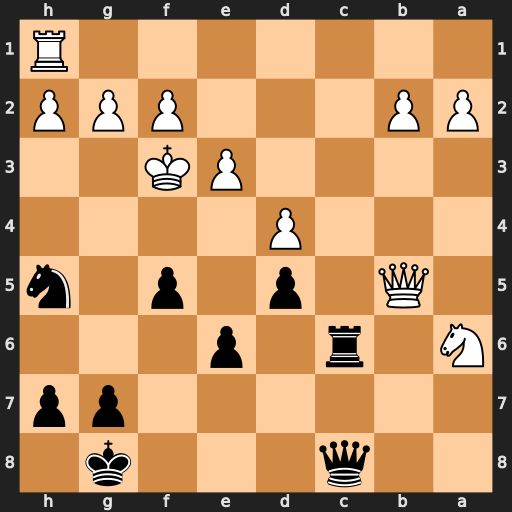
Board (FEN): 2q3k1/6pp/N1r1p3/1Q1p1p1n/3P4/4PK2/PP3PPP/7R
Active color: b
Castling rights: -
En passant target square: -
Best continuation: Qxa6 Qxa6 Rxa6